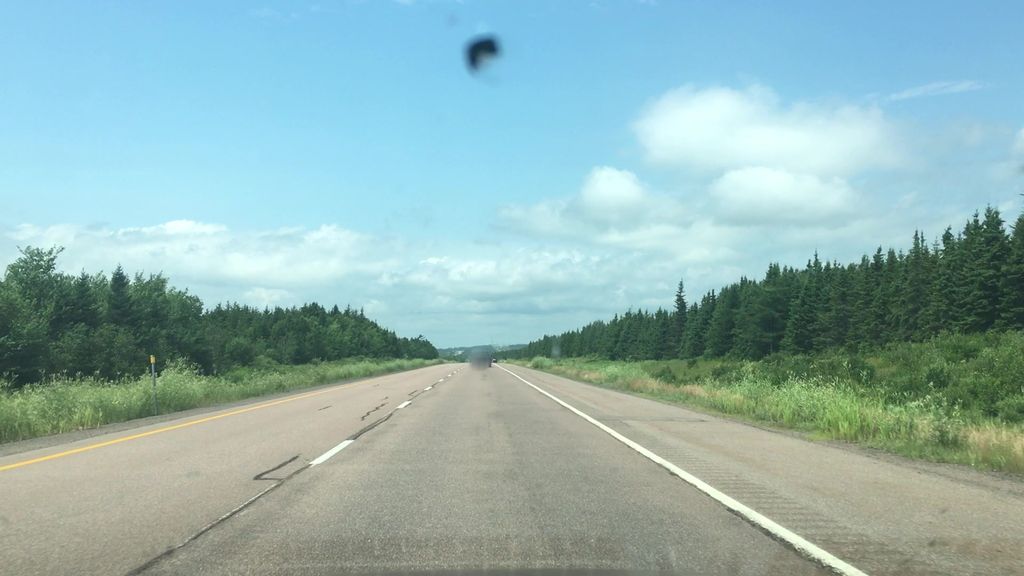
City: charlottetown